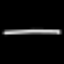
Label: line